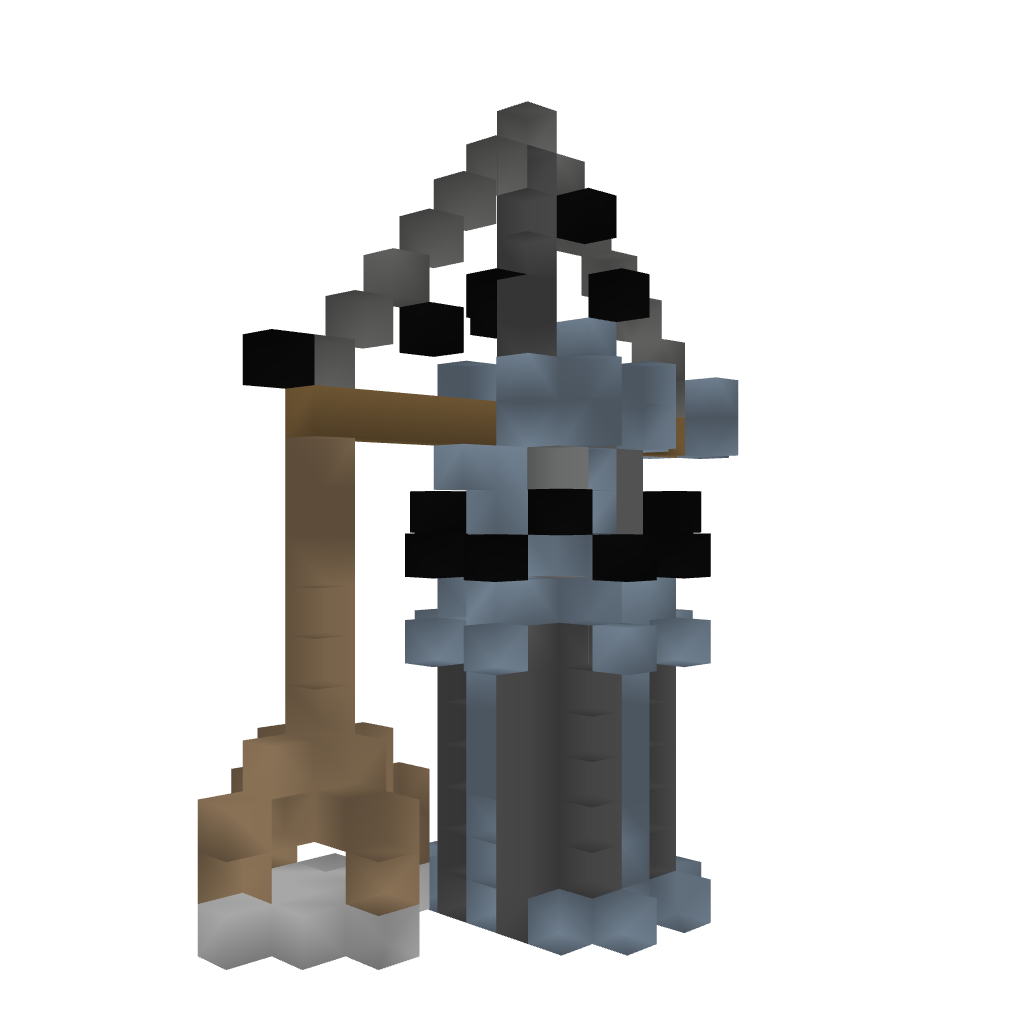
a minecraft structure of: Medieval-Crane